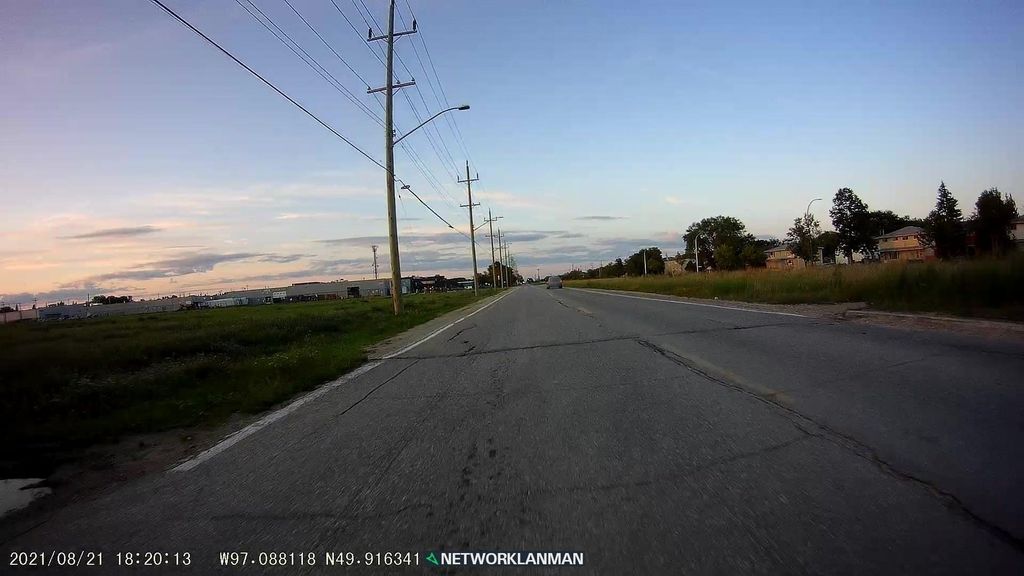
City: winnipeg